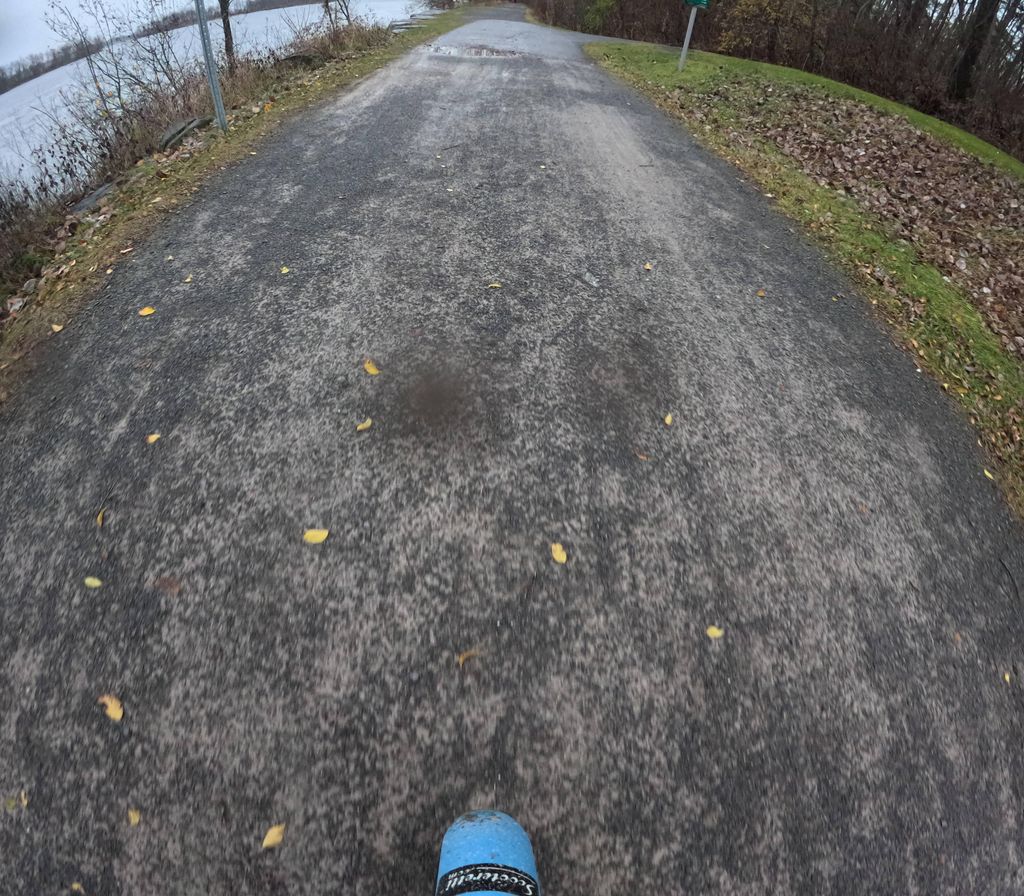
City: ottawa-gatineau